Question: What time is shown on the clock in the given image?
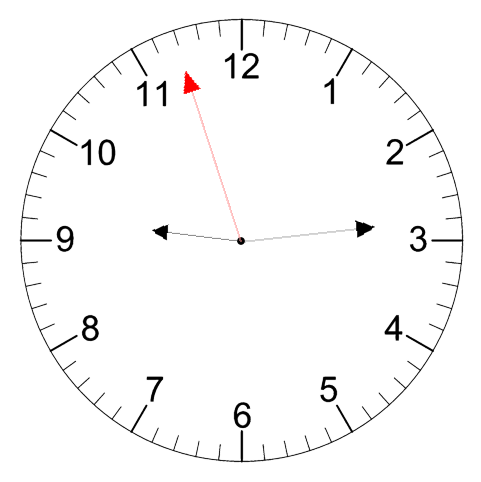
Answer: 09:13:57